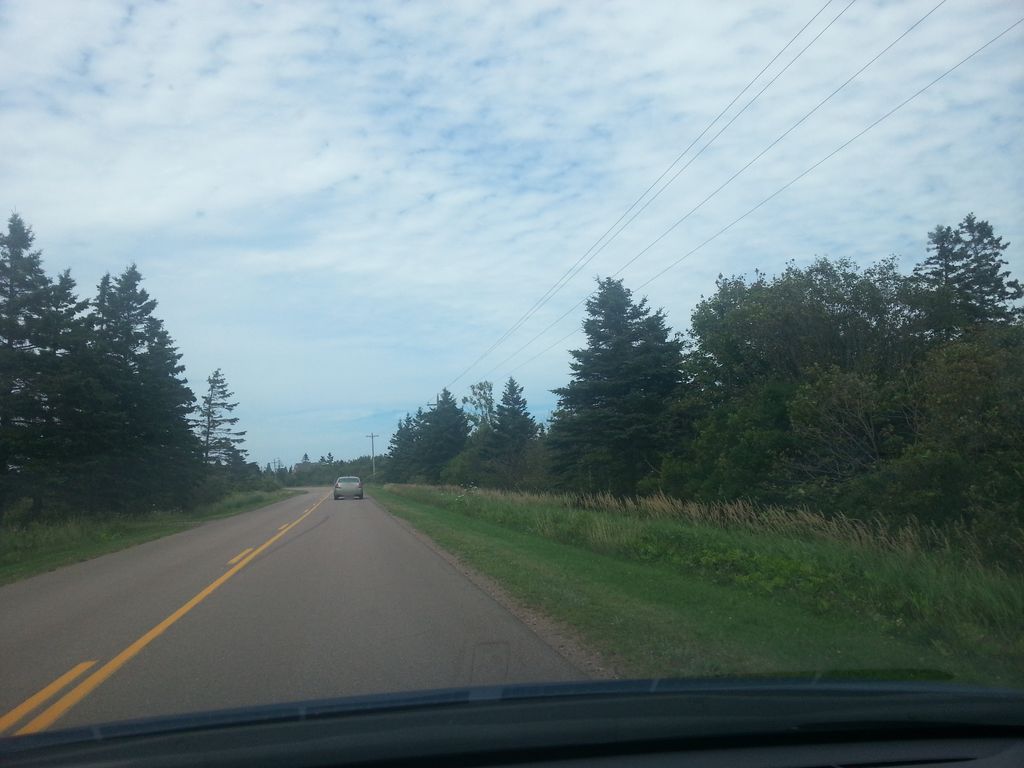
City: charlottetown